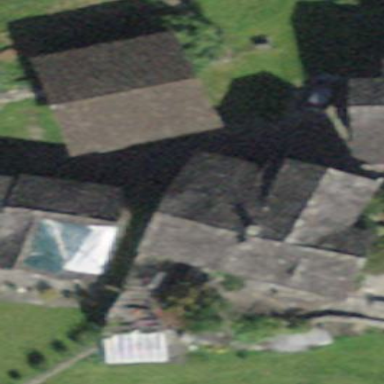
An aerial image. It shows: Detached building.